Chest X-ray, AP view. Patient: 62 years old, sex F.
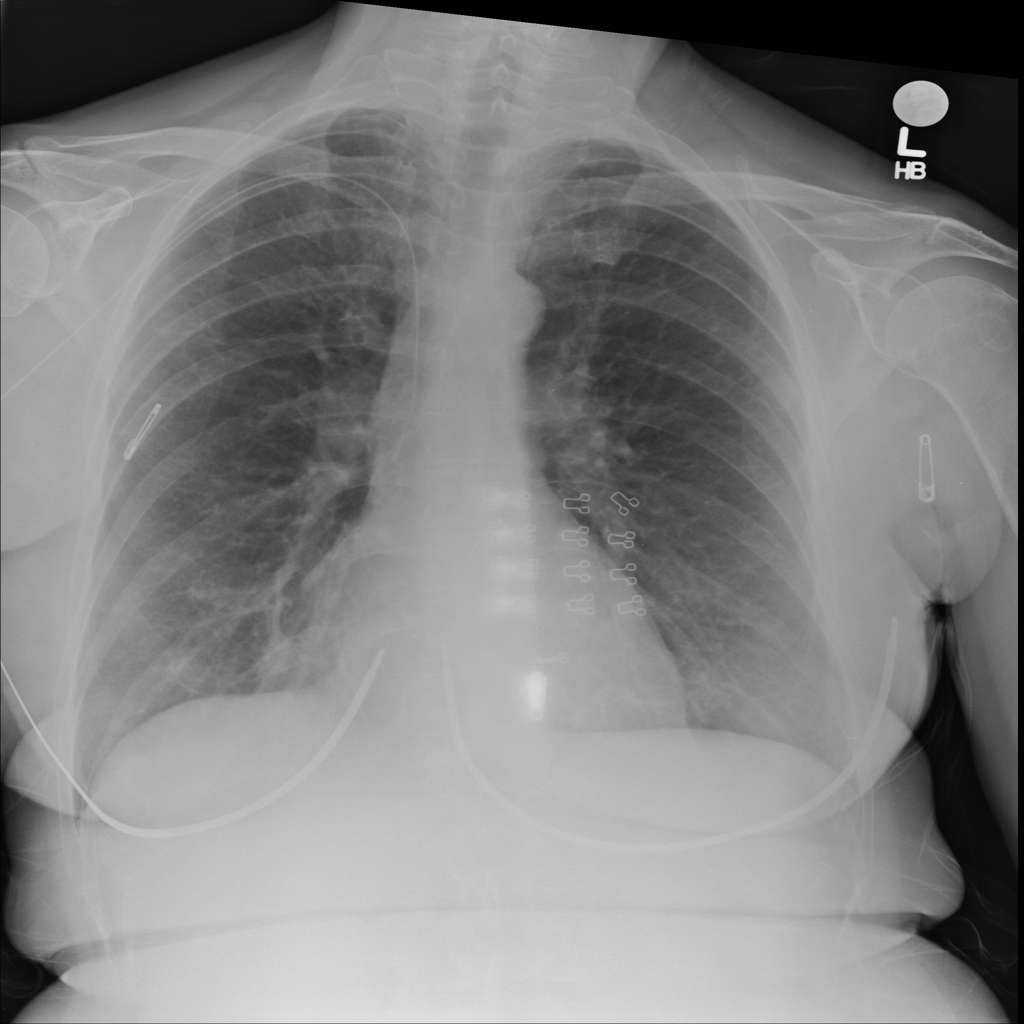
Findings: No Finding